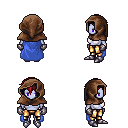
a pixel art fantasy rpg character, female body template, dark elf, purple skin, blue cape, gold greaves, brunette short bangs hairstyle, cloth hood, metal gloves, metal boots, four views (front, back, left, right), 2x2 character sprite sheet, small pixel art, hard edges, no anti-aliasing